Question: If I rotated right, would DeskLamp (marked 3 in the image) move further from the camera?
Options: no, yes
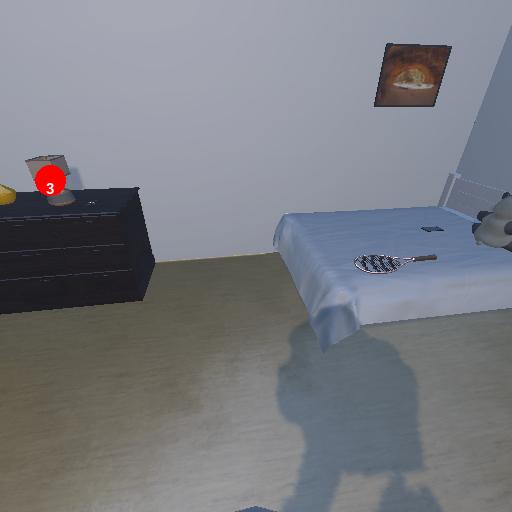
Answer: no